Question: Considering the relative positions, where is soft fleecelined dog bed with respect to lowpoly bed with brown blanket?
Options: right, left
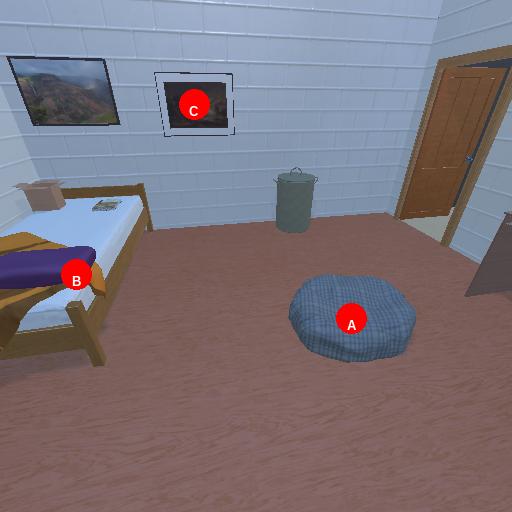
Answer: right